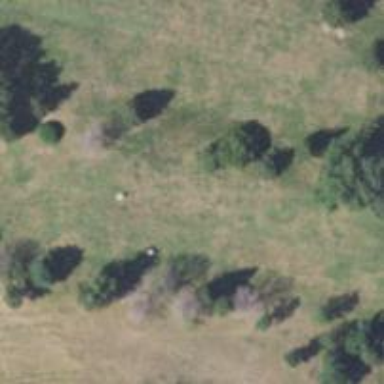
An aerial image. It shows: View of golf hole.